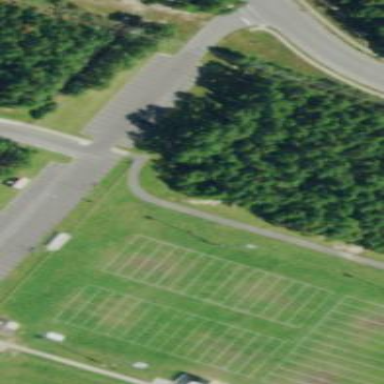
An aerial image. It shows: Lacrosse pitch for sports and leisure activities.